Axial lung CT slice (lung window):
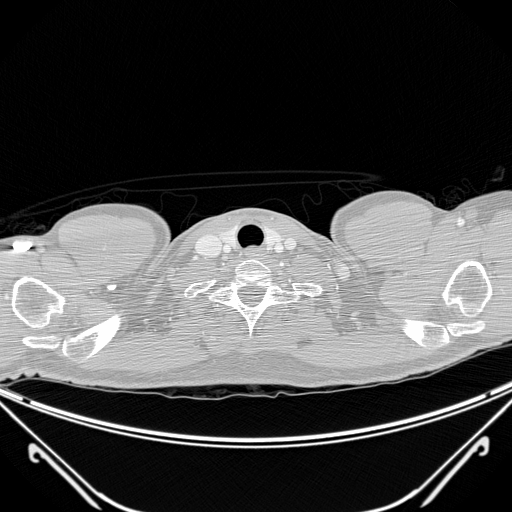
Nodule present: no